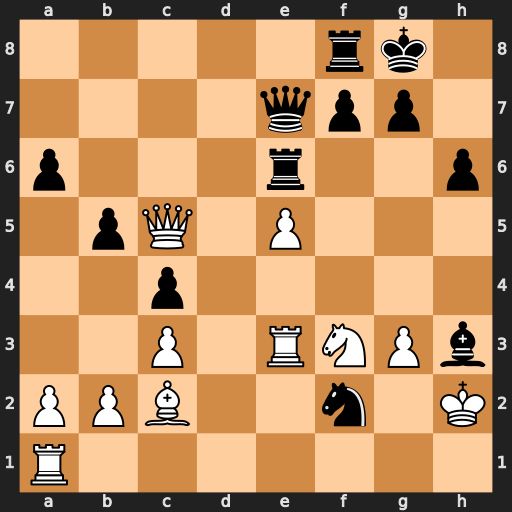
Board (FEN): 5rk1/4qpp1/p3r2p/1pQ1P3/2p5/2P1RNPb/PPB2n1K/R7
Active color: w
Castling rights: -
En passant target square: -
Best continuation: Qxe7 Rxe7 Re2 Nd3 Kxh3